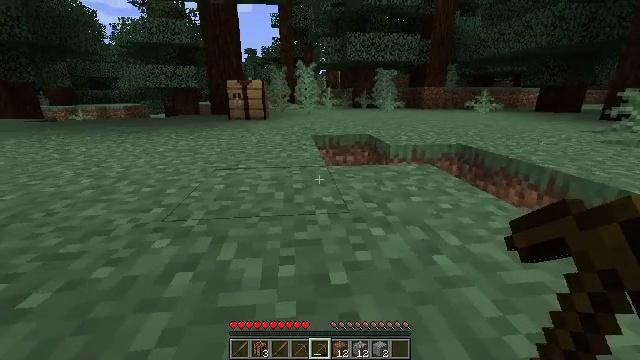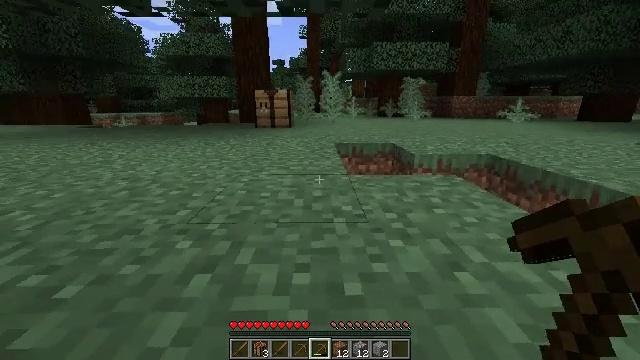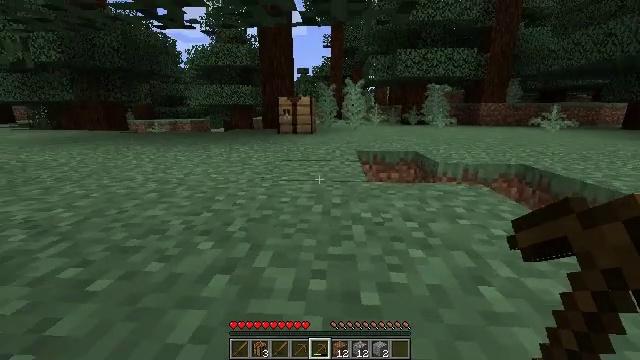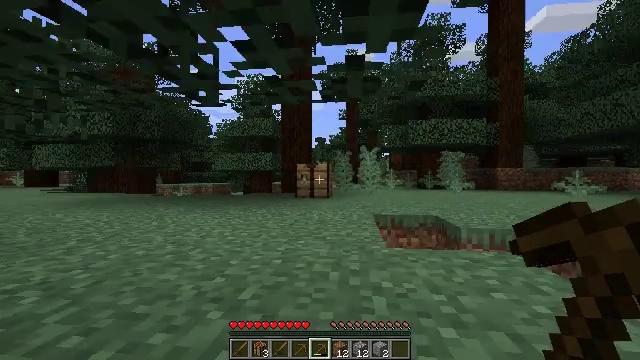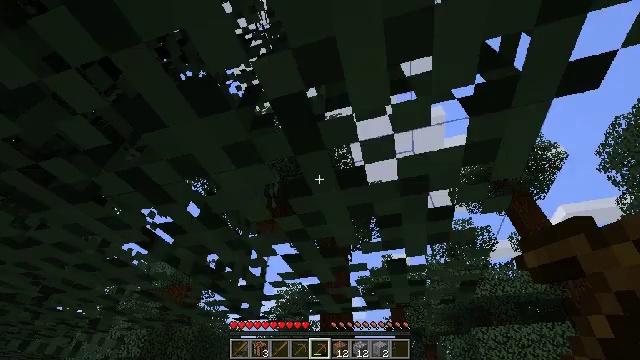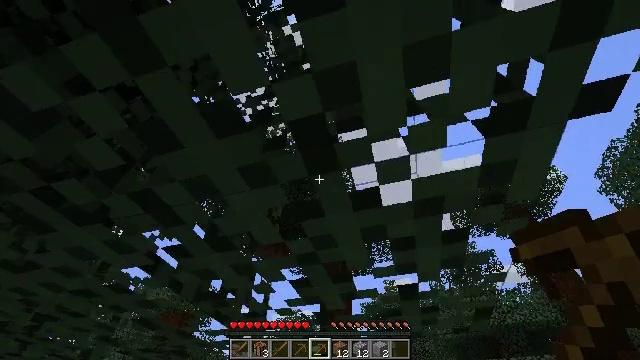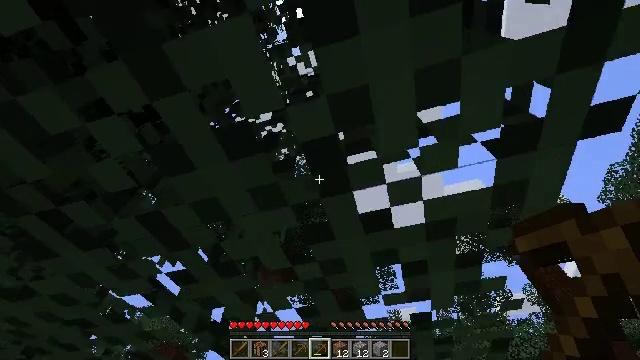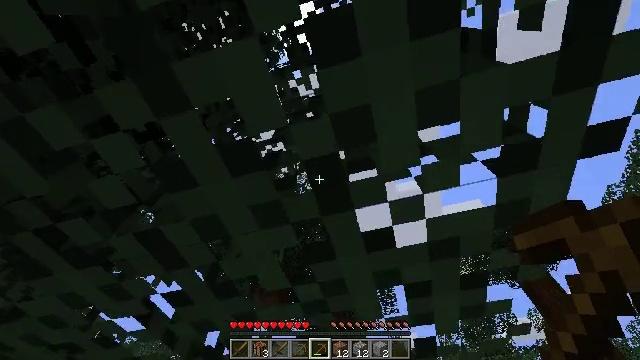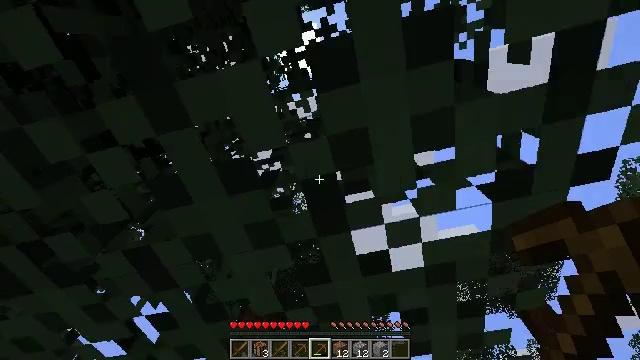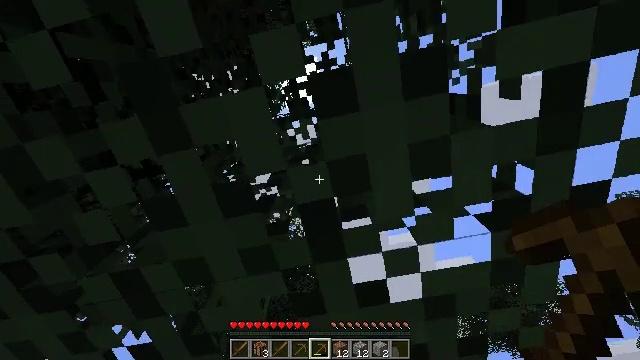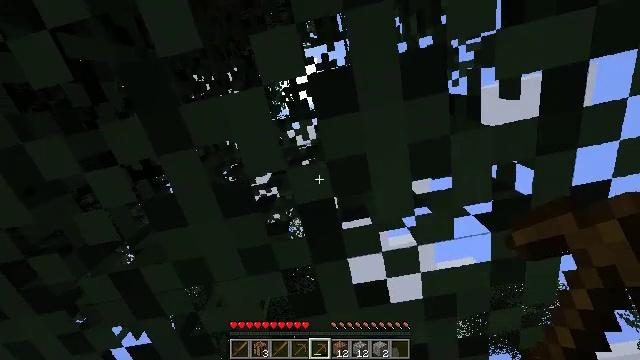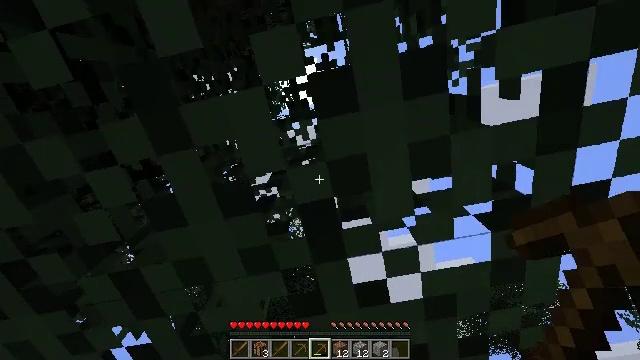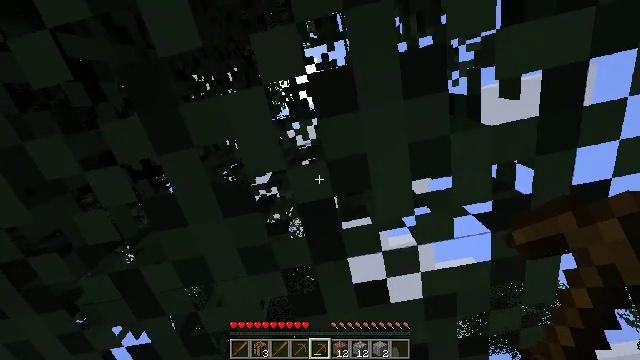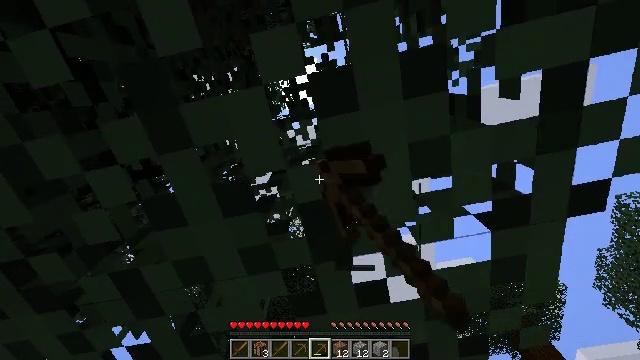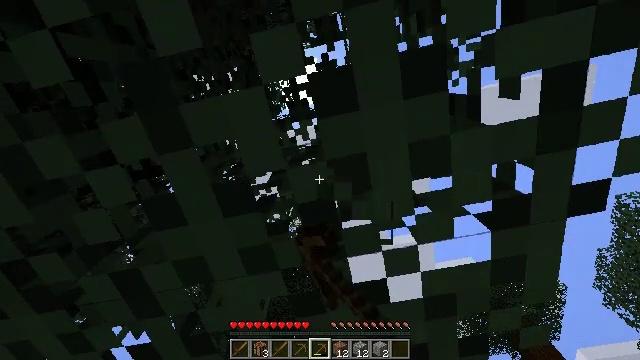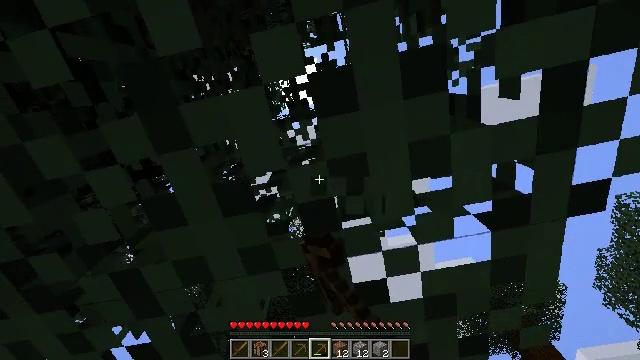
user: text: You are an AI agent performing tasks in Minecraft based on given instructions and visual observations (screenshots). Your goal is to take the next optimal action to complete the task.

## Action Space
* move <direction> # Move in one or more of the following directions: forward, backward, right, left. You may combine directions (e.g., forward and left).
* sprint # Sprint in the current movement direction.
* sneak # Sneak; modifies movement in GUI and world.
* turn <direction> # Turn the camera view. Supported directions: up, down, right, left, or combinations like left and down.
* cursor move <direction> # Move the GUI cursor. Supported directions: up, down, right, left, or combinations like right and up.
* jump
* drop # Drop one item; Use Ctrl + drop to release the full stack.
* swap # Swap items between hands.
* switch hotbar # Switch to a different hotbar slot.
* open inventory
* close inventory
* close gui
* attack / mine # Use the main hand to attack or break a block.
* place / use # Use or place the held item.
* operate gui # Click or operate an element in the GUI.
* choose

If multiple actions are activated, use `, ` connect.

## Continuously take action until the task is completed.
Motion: motion action
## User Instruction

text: Mine spruce leaves from the tree.
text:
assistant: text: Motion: move forward, turn left and up
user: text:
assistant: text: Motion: move forward, turn left and up
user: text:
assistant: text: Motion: move forward, turn left and up
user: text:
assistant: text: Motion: move forward, turn left and up
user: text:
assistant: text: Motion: turn up
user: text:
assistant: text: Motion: turn up
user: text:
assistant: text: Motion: turn up
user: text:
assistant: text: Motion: turn right and up
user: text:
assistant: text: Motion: turn right and up
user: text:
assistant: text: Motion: no_op
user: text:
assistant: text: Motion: no_op
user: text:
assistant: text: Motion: attack / mine
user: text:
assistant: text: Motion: attack / mine
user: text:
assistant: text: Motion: attack / mine
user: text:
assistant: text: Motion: attack / mine
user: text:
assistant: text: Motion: attack / mine
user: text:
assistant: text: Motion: attack / mine
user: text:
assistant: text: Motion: attack / mine
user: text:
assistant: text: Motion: attack / mine
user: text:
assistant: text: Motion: attack / mine
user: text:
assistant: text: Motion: attack / mine
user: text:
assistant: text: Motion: attack / mine
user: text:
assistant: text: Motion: attack / mine
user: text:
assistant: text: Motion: attack / mine
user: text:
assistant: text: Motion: attack / mine
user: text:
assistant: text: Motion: attack / mine
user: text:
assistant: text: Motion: attack / mine
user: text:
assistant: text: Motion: attack / mine
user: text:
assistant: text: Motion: attack / mine
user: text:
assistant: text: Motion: attack / mine